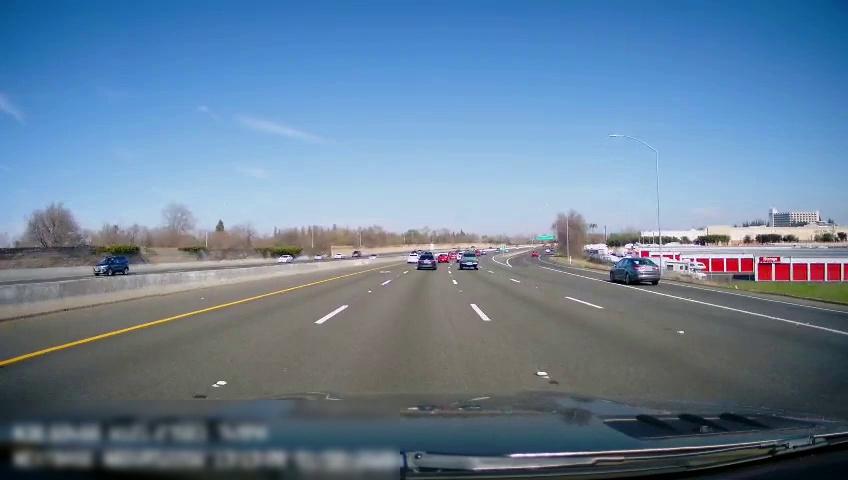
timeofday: Day
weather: Sunny
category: Drivable Space
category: Vehicles | Car
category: Vehicles | Car
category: Vehicles | Car
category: Drivable Space
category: Vehicles | Car
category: Vehicles | SUV
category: Vehicles | Truck
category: Vehicles | Car
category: Vehicles | Car
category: Vehicles | Car
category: Lanes | Alternate Lane
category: Lanes | Alternate Lane
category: Lanes | Alternate Lane
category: Lanes | Alternate Lane
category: Lanes | Alternate Lane
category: Lanes | Current Lane
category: Lanes | Current Lane
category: Lanes | Alternate Lane